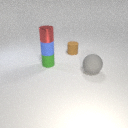
small blue rubber cylinder above small green rubber cylinder